Aerial crown-view tile of a tropical tree (Barro Colorado Island, Panama), acquired 20250616:
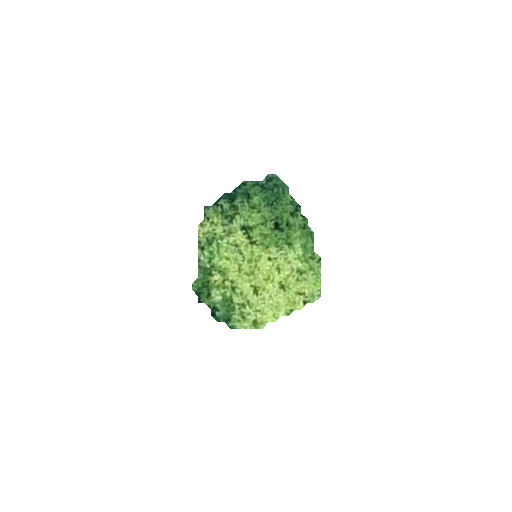
Species: Alseis blackiana
GBIF accepted scientific name: Alseis blackiana
Crown area: 21.042 m²